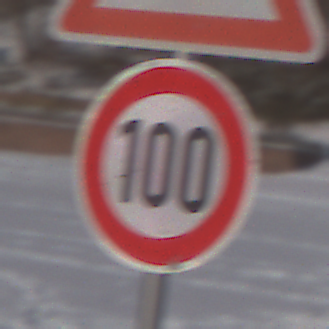
Verkehrszeichen: Geschwindigkeit100
Zusatzzeichen oben: KurveRechts
Umgebung: Outdoor, Nature
Tageszeit: MorningAfternoon
Wetter: PartlyCloudy
Licht: Natural
Jahreszeit: Winter
Kontrast: HighContrast